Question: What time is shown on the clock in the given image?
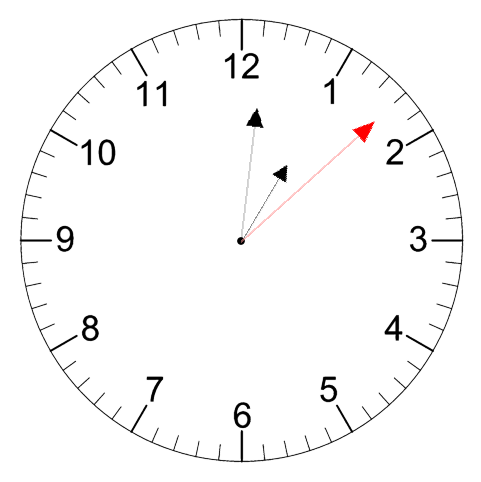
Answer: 01:01:08